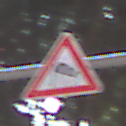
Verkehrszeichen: SeitenwindVonLinks
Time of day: MorningAfternoon
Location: Outdoor (Suburban)
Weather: PartlyCloudy
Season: NotSpecified
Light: Natural